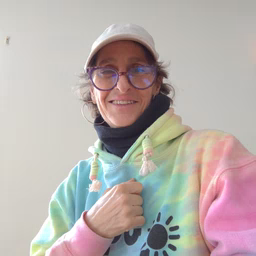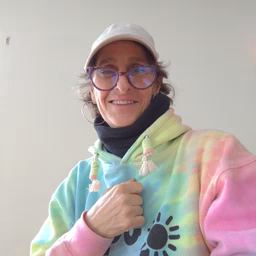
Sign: tooth